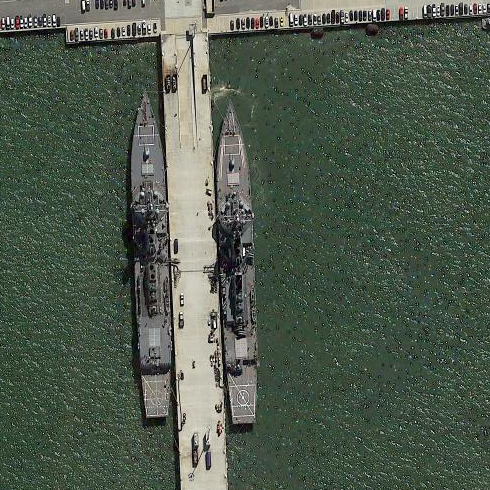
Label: destroyer